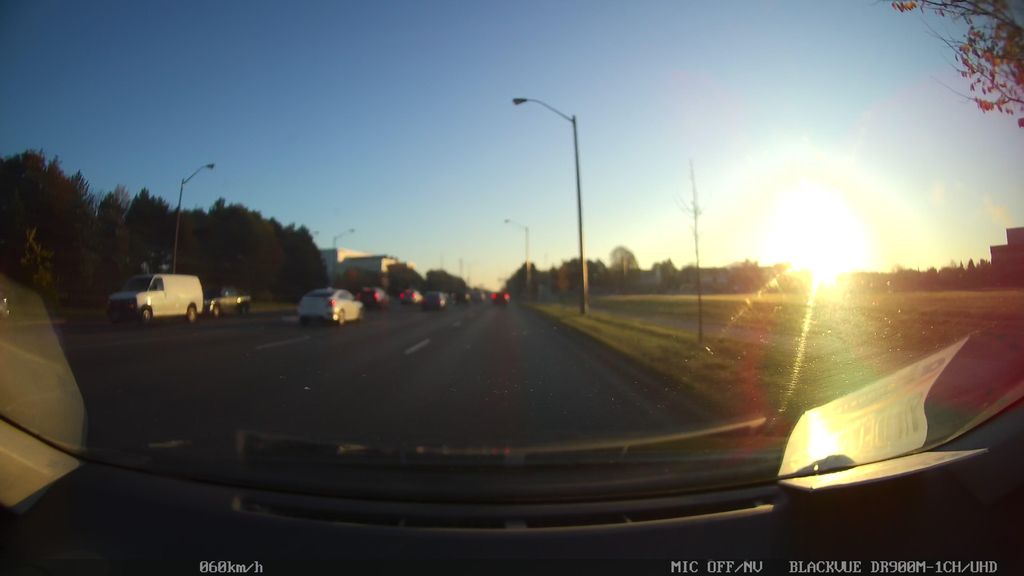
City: toronto